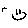
Label: smiley face